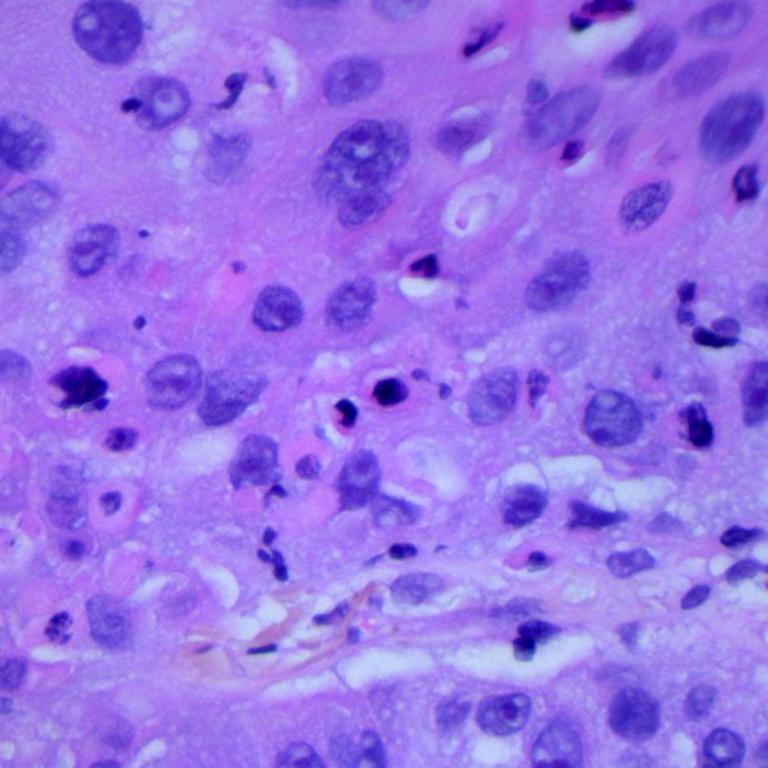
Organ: lung
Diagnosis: squamous carcinomas